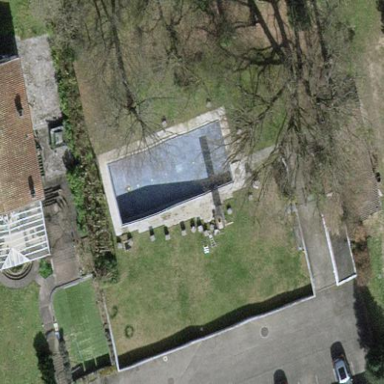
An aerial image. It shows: Swimming pool located in leisure land.